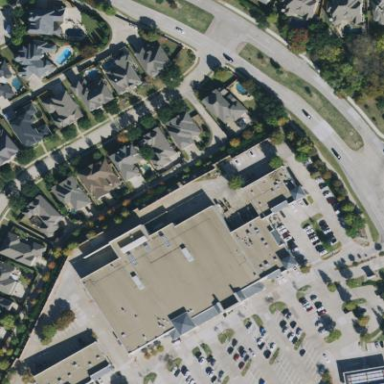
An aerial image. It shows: Retail building housing supermarket.